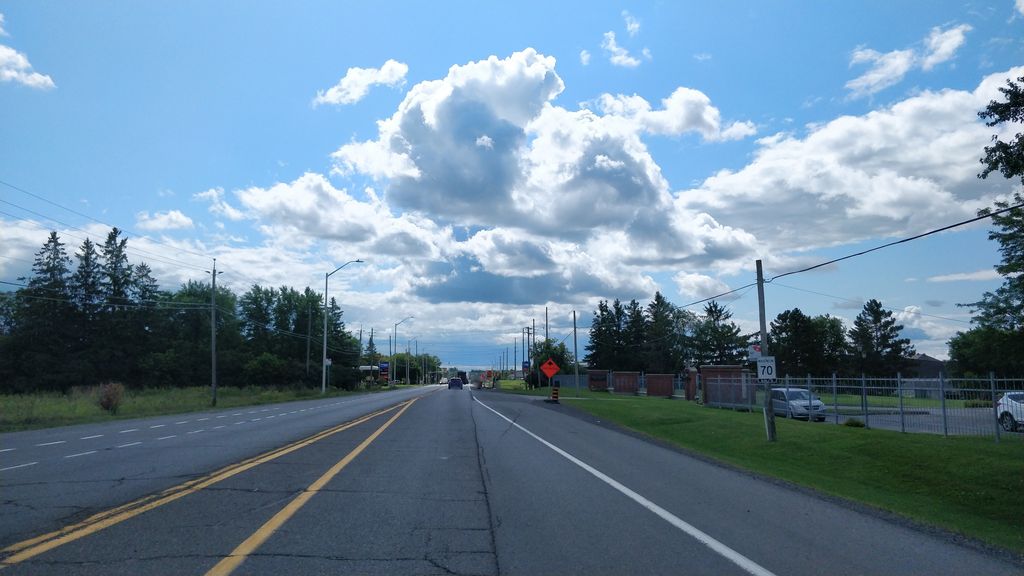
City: ottawa-gatineau